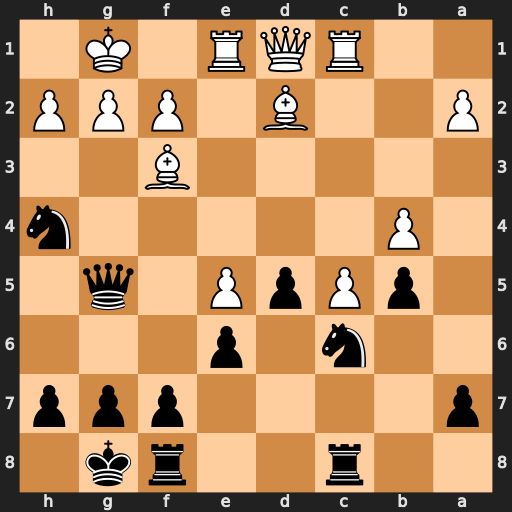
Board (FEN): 2r2rk1/p4ppp/2n1p3/1pPpP1q1/1P5n/5B2/P2B1PPP/2RQR1K1
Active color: b
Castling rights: -
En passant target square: -
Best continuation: Nxf3+ Qxf3 Qxd2